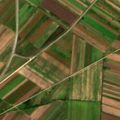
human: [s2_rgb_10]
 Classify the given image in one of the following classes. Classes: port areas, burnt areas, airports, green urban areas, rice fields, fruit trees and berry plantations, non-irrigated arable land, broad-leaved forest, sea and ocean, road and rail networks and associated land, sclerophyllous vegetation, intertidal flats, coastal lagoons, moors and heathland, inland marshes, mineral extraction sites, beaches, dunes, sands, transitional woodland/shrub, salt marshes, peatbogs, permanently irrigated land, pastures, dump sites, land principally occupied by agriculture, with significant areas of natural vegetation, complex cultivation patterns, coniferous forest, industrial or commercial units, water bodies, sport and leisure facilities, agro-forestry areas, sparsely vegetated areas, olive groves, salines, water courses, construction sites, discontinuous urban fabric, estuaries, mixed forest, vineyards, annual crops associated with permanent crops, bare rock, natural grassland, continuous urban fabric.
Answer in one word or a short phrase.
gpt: non-irrigated arable land